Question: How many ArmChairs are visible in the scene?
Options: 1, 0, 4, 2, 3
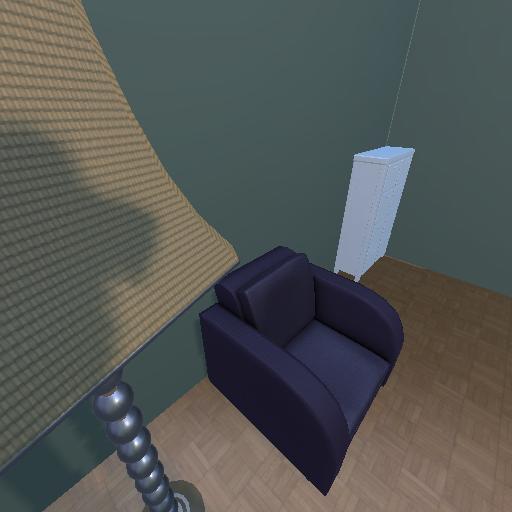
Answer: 1